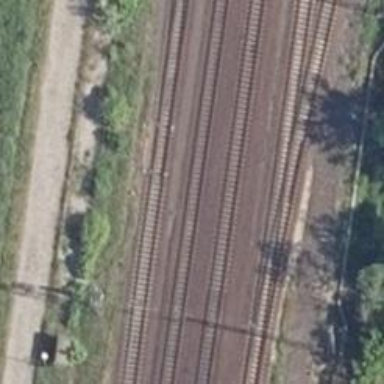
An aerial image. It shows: Railway switch.